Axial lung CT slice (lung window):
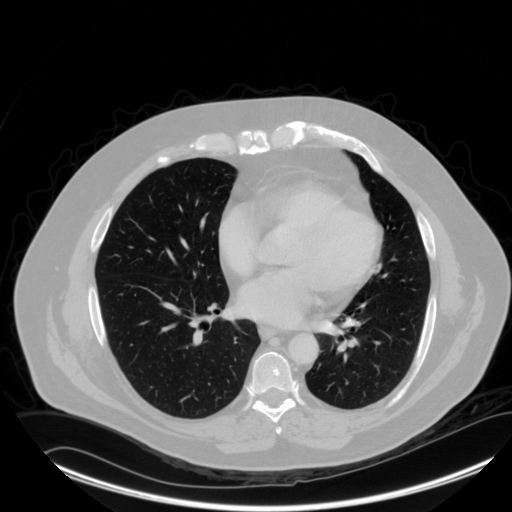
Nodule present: no